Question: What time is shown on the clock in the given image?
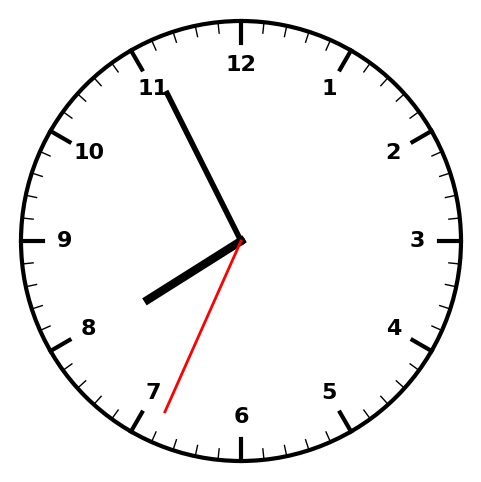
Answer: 07:55:34